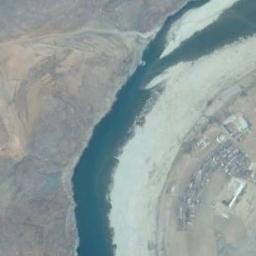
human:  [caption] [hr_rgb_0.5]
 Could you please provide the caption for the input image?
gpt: There are many buildings beside the river .

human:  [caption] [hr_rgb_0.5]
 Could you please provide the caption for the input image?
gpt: The river goes through bare land and houses .

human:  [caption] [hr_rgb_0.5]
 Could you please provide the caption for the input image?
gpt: The deep blue river with a wide white floodplain goes through the wasteland and a residential area is next to the river .

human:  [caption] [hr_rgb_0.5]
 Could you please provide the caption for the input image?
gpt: A curved, arc-shaped cyan-blue river with sandbanks on the river, White sand on the river, Yellow-brown ground on both sides, And buildings .

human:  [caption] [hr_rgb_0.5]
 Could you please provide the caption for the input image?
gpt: There are some buildings and bare land near the river .